Question: I have the following SQL-Select Statement:
'''
SELECT [Name],
[No_]
FROM [Table]
WHERE dbo.fn_Levenshtein('Mobel Meller', [Name]) > 80
'''
- -
My solution is the following, but i don't wanna call the function for each record times because of performance... Is there an other way to do this?
'''
SELECT [Name],
[No_],
dbo.fn_Levenshtein('Mobel Meller', [Name])
FROM [Table]
WHERE dbo.fn_Levenshtein('Mobel Meller', [Name]) > 80
'''
: I'm not shure, if it really does run twice. And also not how to check that.
: My ExecutionPlan for my second Statement:
But i Can't read this ExecutionPlan.. So does it run Twice or not?
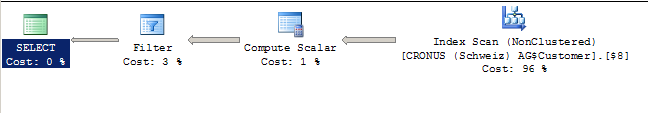
Answer: To expand on my comment, the below is the CTE version of your query...
'''
WITH Result ([Name], [No_], [Distance]) AS (
SELECT [Name],
[No_],
dbo.fn_Levenshtein('Mobel Meller', [Name])
FROM [Table]
)
SELECT *
FROM Result
WHERE [Distance] > 80
'''
Adapted from the answer <URL>. I particularly like the point that even if is only being run once the CTE version feels a little more maintainable.